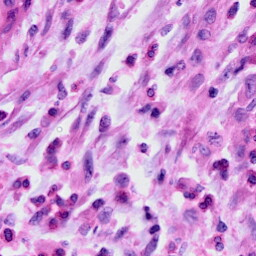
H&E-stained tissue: Cervix